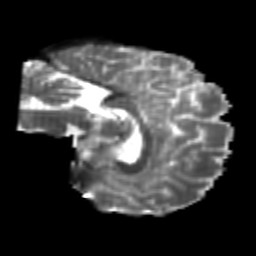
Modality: T2w
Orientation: sagittal
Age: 24
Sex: female
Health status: healthy
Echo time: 0.074 s